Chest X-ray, AP view. Patient: 44 years old, sex F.
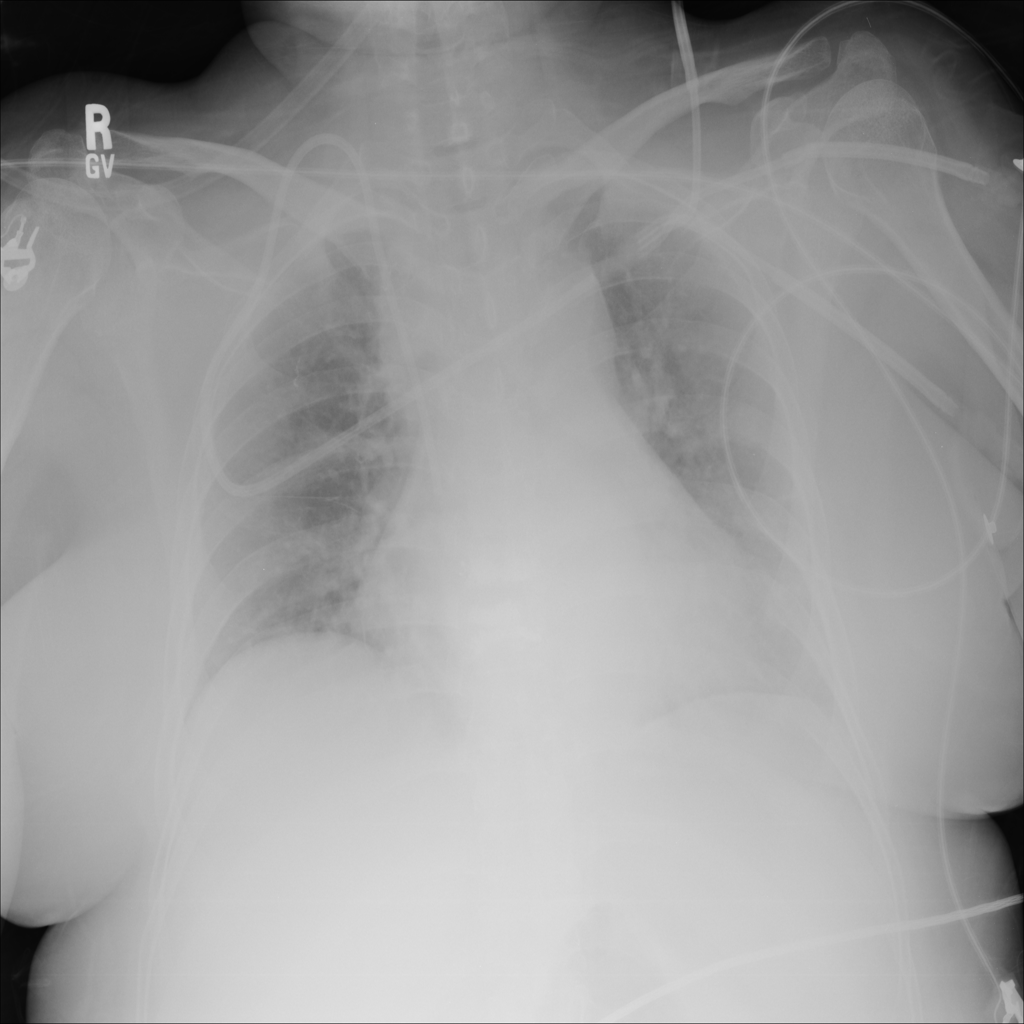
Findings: No Finding